Question: I would like to change the content of my list depends on what the user "clicks" in my navigation. I am new to Ajax and dont know alot of it.
I dont want the site to "reload" so only PHP is not the soulotion here.
So if someone could be nice to me and say how this work and try to solve this problem i would be happy as a fish!
This is how it looks right now, and i have edited the picture for you to get the hang of it.

Kind Regards / A man with a problem..
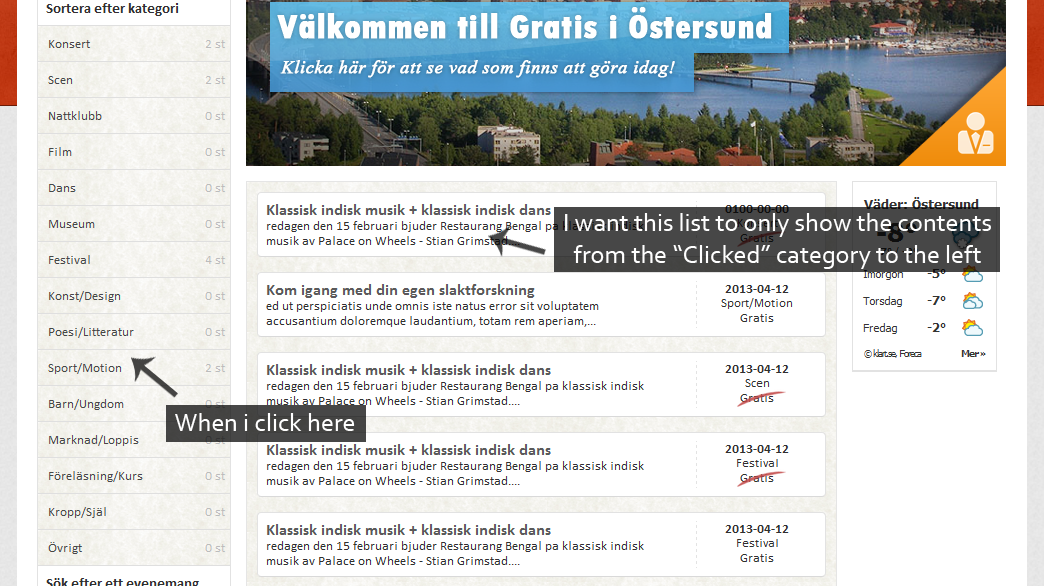
Answer: Say we want to use JQuery (<URL> ajax handler for this.
What you need to do is create a php page which will return the new list, you could handle this through the use of filter to display the correct information. Then you want to push that list into the container.
so using jquery, first bind a click event to the link then run something like this
'''
$.get("[url]?filter=some filter", function(data){
$([the div box id]).html(data )
});
'''
other options include returning the filtered list as json, but for simplicity lets just stick to return html.